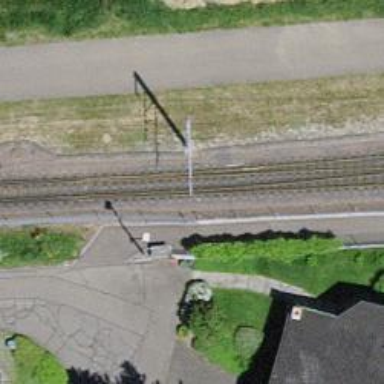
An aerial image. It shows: Tram railway with one track. The railway has electrified contact line and utilizes interlaced tracks.